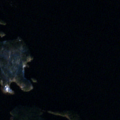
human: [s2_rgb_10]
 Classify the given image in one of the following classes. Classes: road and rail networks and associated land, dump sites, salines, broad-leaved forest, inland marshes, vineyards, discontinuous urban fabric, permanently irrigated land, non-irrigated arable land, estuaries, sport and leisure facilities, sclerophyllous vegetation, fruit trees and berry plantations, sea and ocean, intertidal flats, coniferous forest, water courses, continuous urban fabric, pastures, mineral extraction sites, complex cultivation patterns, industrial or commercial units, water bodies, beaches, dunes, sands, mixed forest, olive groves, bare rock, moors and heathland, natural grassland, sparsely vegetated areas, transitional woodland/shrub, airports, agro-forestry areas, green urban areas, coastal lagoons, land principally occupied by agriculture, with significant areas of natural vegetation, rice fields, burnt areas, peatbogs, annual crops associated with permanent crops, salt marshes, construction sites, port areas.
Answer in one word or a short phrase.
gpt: water bodies